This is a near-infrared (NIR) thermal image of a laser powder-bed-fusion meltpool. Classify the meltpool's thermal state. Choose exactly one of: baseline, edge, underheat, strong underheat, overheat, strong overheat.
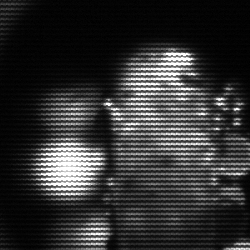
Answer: strong underheat